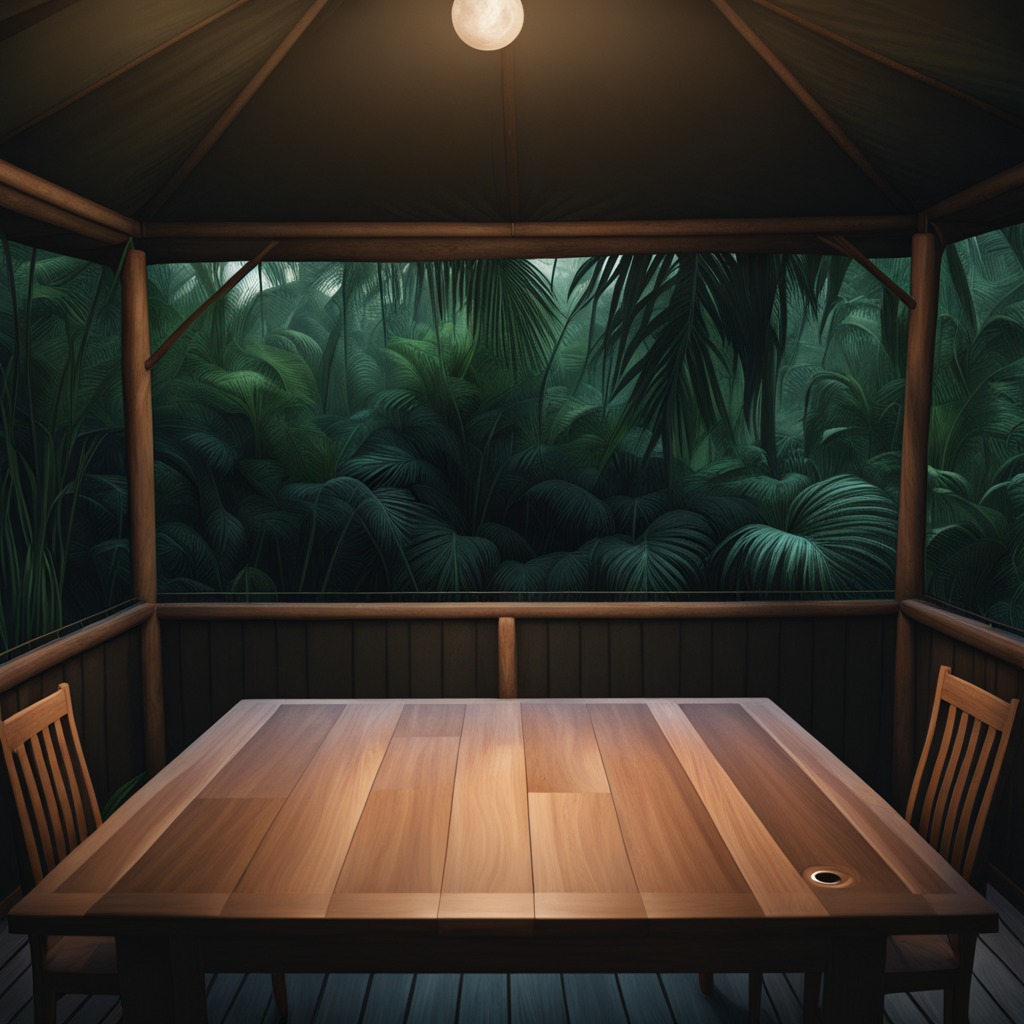
A flat metal washer lying on a clean wooden table inside a jungle field workshop tent at night.